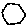
Label: hexagon